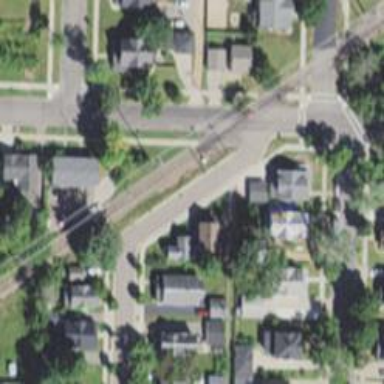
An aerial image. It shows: Railway crossing.